Interaction volume radius: 5 \u00c5
Interaction volume height: 10 \u00c5
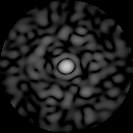
Disorder parameter: 0.8056